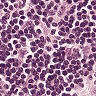
Metastatic tissue present: no